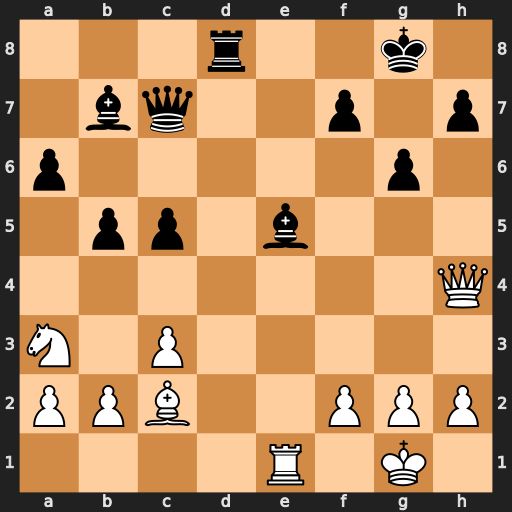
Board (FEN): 3r2k1/1bq2p1p/p5p1/1pp1b3/7Q/N1P5/PPB2PPP/4R1K1
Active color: w
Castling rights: -
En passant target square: -
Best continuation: Rxe5 Qxe5 Qxd8+